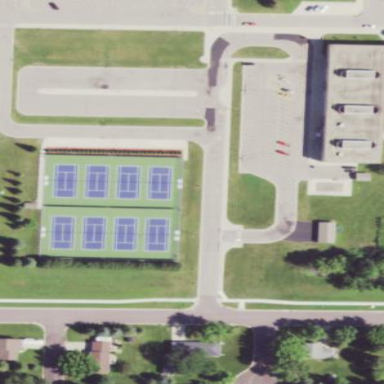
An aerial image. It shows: Tennis court on pitch.